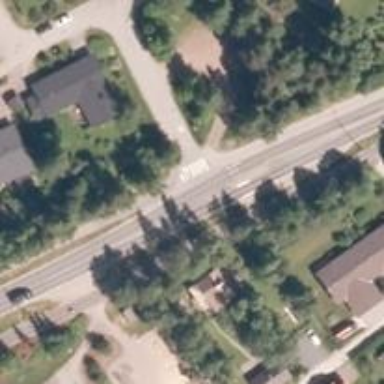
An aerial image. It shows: Secondary road with separate sidewalks and separate cycleway.